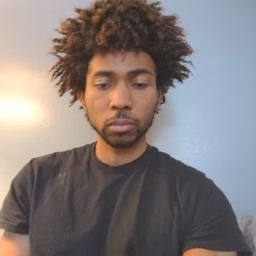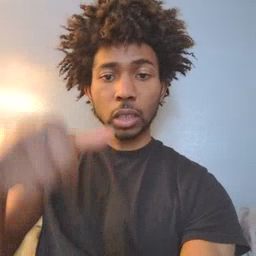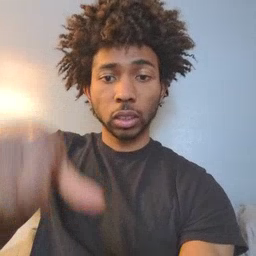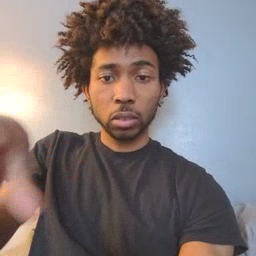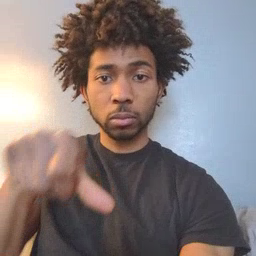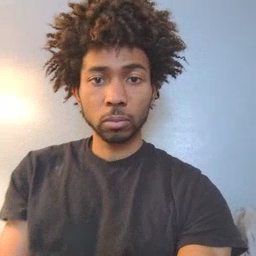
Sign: puzzle